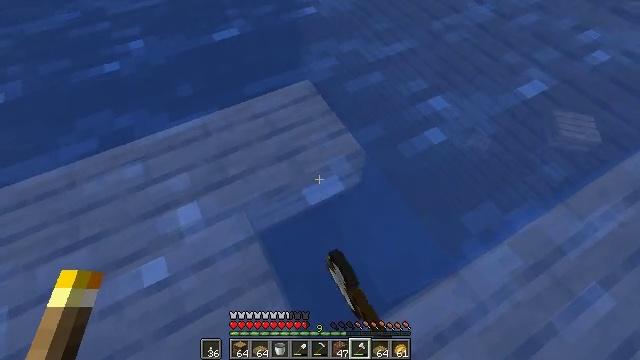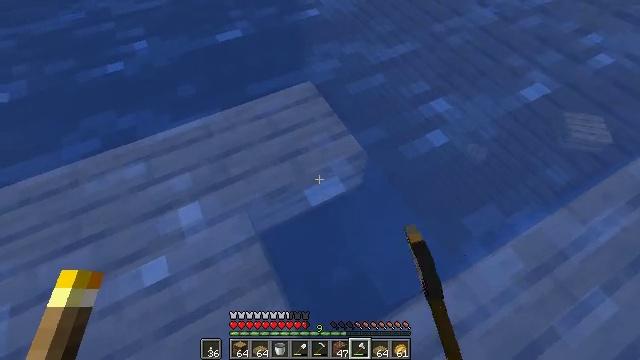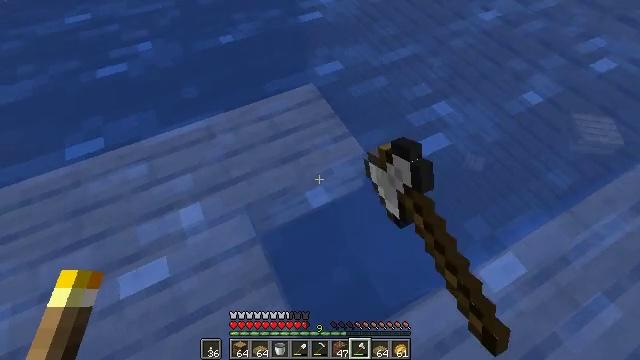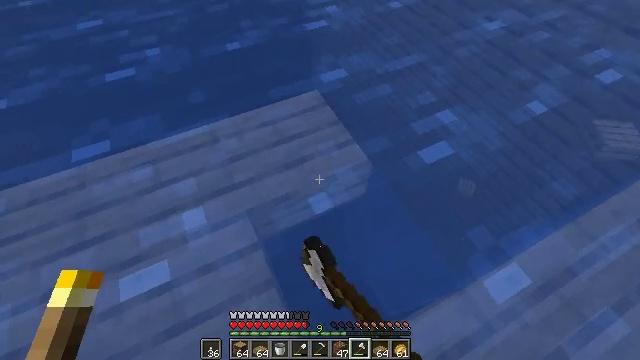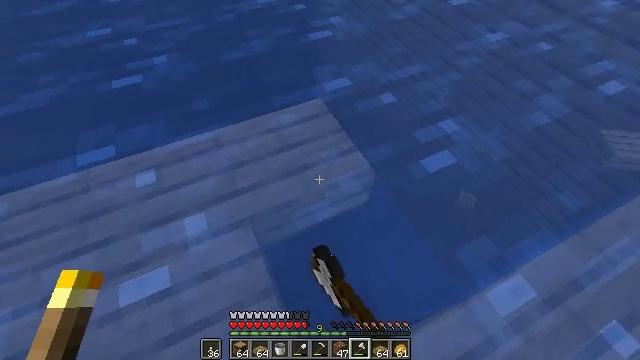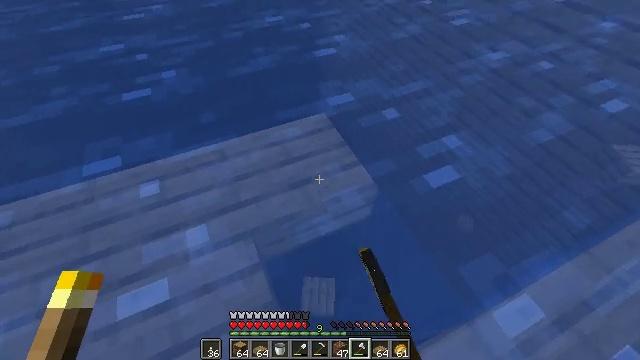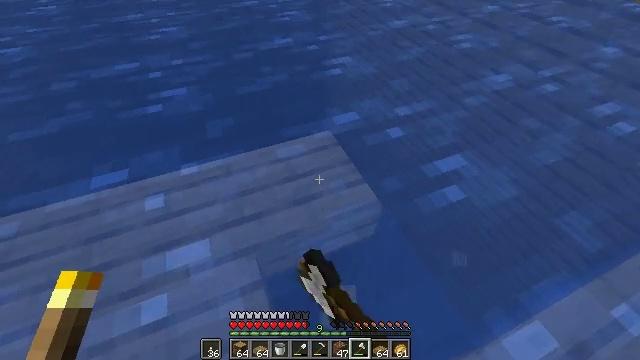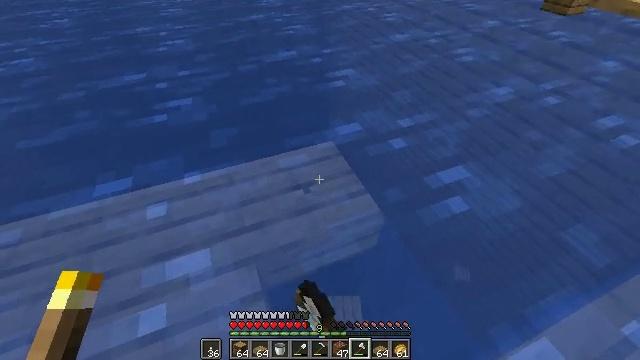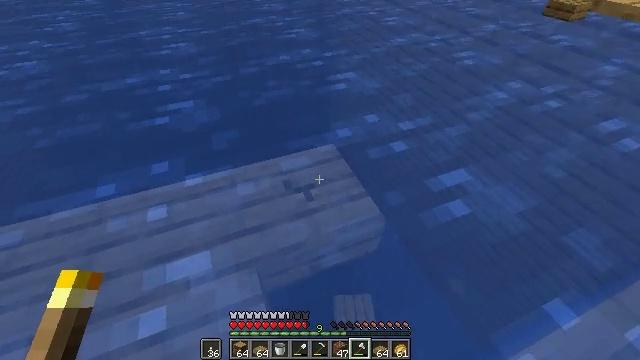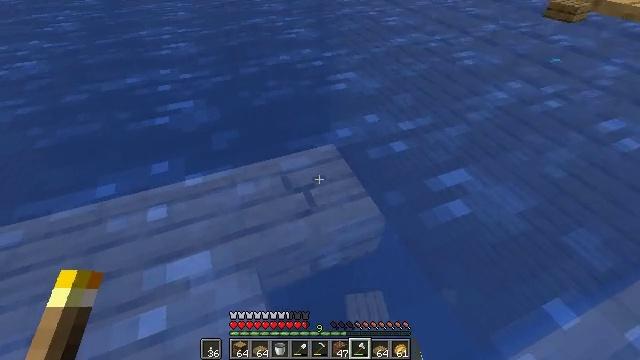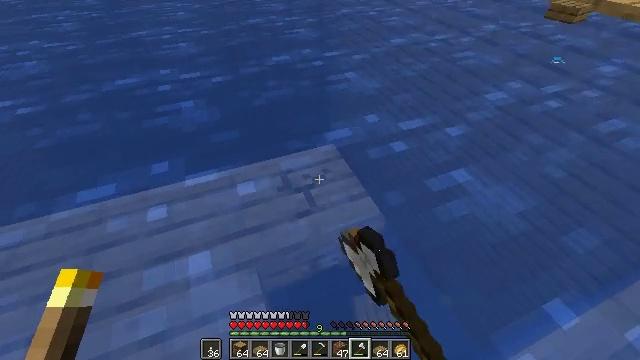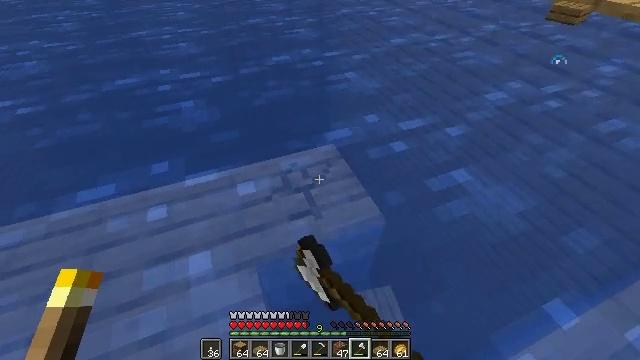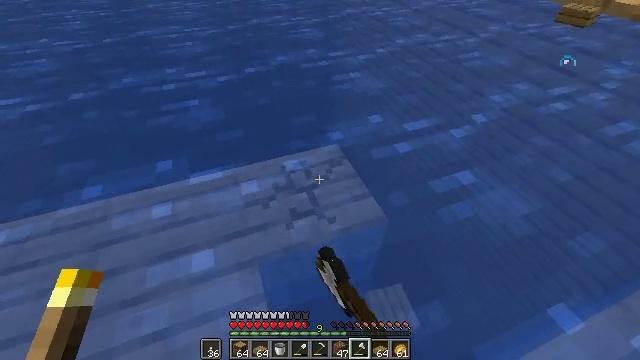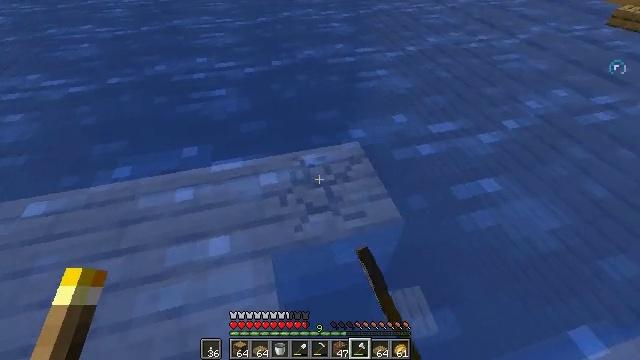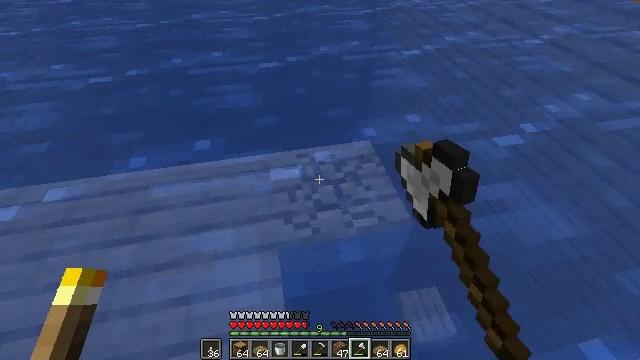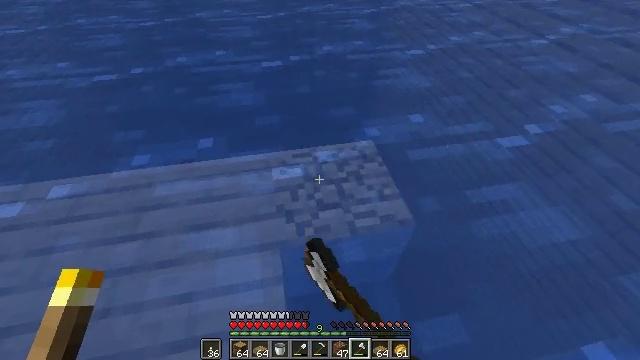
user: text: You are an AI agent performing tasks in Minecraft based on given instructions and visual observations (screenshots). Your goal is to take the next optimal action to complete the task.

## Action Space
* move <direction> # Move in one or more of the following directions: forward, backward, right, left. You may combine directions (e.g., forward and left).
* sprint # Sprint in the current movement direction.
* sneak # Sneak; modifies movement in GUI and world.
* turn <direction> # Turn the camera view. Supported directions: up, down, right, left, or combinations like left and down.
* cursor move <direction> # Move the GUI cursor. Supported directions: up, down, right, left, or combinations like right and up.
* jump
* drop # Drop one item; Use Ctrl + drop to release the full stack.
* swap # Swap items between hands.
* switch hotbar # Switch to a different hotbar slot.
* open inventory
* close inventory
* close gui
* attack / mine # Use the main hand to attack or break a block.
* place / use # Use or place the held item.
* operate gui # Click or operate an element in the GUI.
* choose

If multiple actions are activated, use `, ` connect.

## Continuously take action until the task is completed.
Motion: motion action
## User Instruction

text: Remove the oak slab to gather resources.
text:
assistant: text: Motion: attack / mine
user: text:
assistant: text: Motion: attack / mine
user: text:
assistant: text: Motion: turn left and up, attack / mine
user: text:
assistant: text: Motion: turn up, attack / mine
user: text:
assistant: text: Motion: turn left and up, attack / mine
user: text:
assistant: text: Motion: turn left and up, attack / mine
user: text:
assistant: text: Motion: turn up, attack / mine
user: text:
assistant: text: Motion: attack / mine
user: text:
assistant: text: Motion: attack / mine
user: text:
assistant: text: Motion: attack / mine
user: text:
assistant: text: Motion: attack / mine
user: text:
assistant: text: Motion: turn left, attack / mine
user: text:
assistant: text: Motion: turn left, attack / mine
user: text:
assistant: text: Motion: turn left, attack / mine
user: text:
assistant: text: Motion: attack / mine
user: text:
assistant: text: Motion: attack / mine
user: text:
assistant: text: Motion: attack / mine
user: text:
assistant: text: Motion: attack / mine
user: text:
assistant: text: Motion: attack / mine
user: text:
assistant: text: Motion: turn left, attack / mine
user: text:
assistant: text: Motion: turn left, attack / mine
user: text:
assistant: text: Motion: move left, turn left, attack / mine
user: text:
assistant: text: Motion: move left, attack / mine
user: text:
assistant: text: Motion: move left, attack / mine
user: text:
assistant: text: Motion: attack / mine
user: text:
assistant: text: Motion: attack / mine
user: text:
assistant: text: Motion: attack / mine
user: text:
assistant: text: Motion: attack / mine
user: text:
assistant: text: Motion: attack / mine
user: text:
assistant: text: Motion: attack / mine